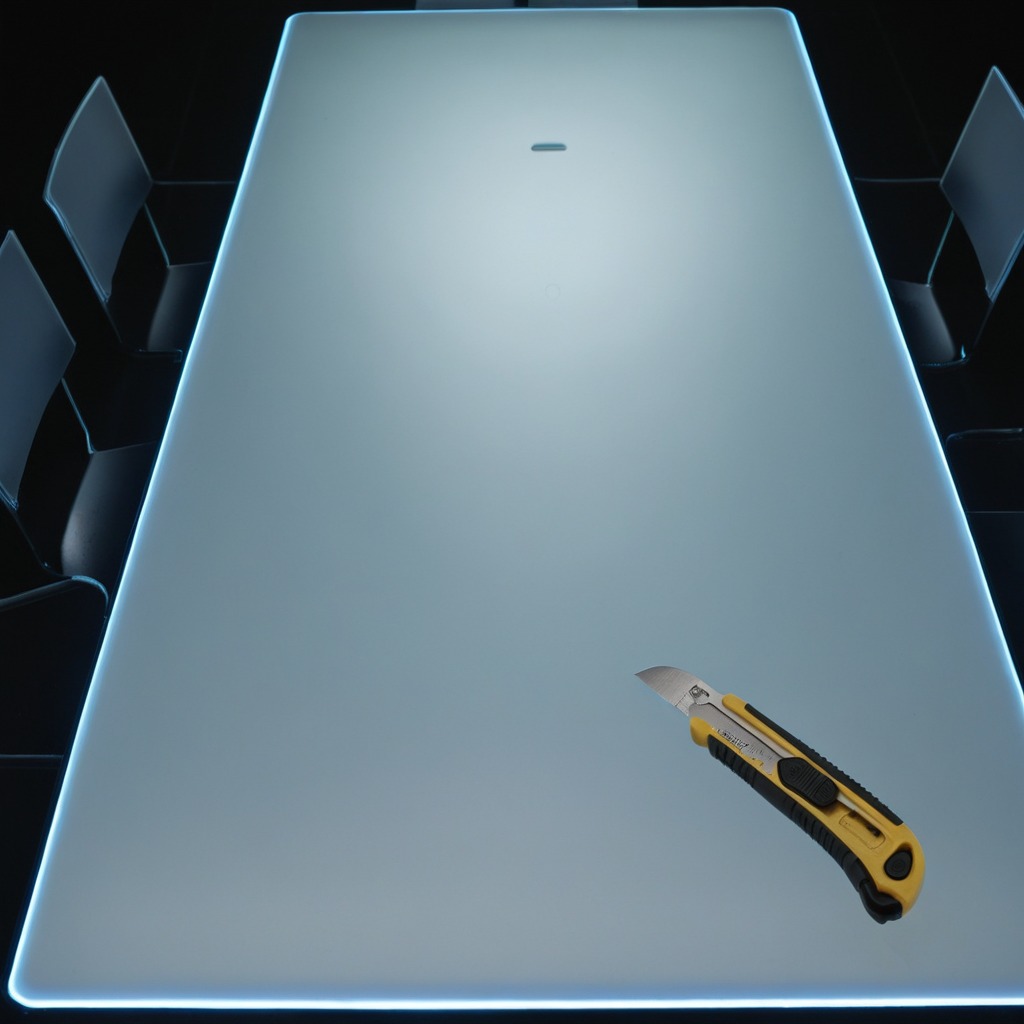
A utility knife is lying on a clean empty table in a railway signal maintenance room lit by harsh overhead fluorescents.